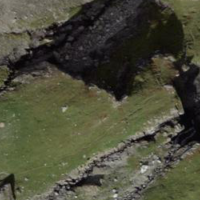
EUNIS habitat code: 26
Species observed at this site:
Leontopodium nivale